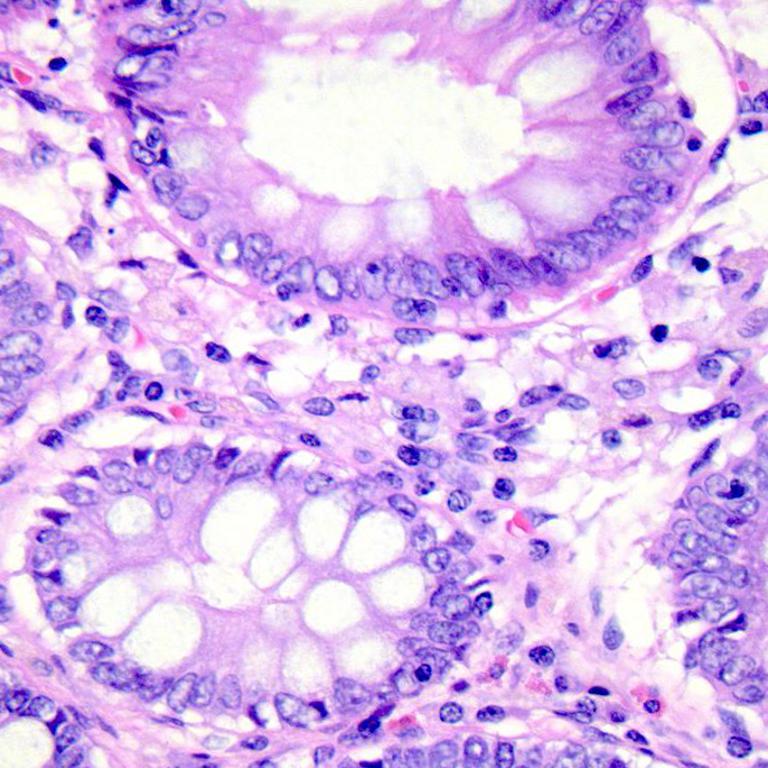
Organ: colon
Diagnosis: benign